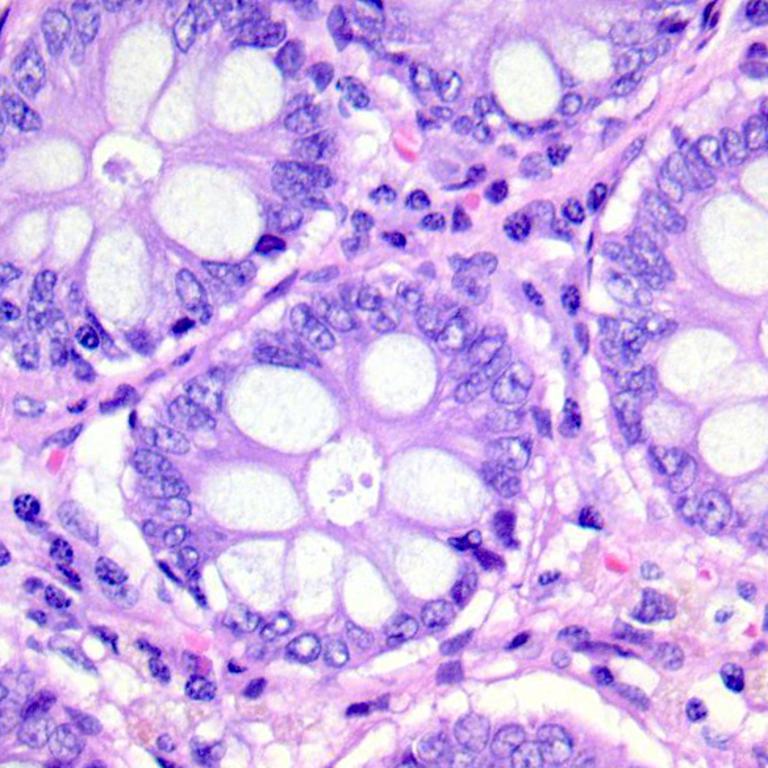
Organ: colon
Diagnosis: benign